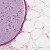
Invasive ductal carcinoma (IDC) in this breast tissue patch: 0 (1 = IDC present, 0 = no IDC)